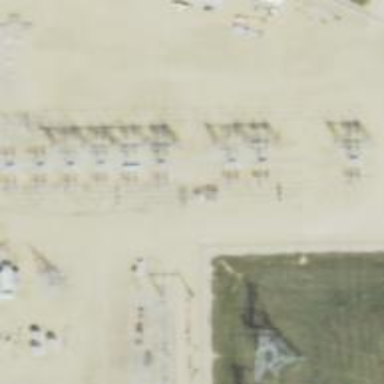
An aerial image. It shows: Switch used for power control.